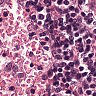
Metastatic tissue present: no